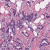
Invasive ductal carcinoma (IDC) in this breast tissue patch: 1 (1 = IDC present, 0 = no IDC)